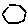
Label: hexagon